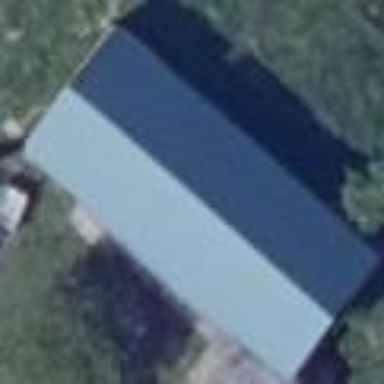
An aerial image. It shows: Gabled building with the roof oriented along its structure.